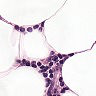
Metastatic tissue present: no